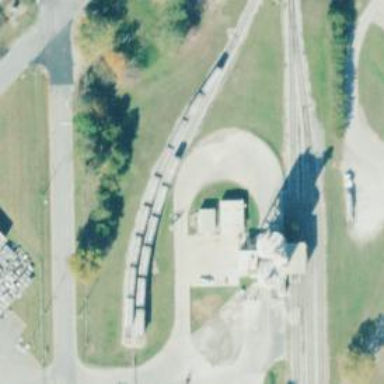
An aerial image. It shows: Railway spur service.